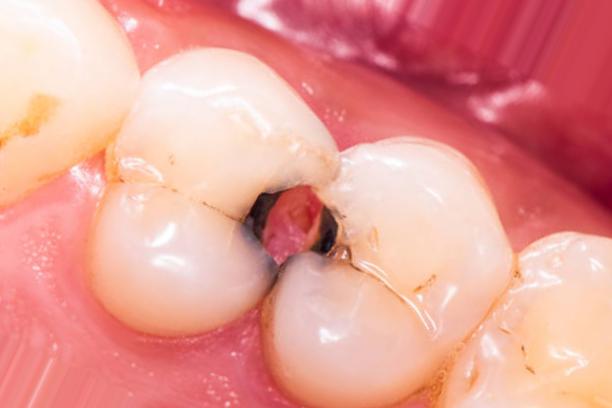
Condition: Caries